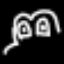
Label: frog